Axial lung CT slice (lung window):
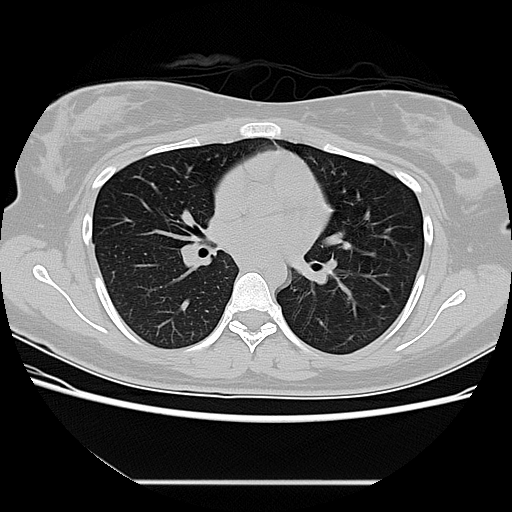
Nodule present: no